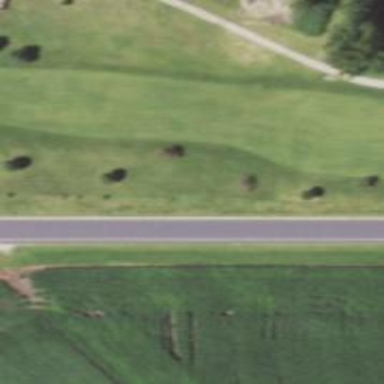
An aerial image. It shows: Golf hole for the sport of golf.